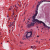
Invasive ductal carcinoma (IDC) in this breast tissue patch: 0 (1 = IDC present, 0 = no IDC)